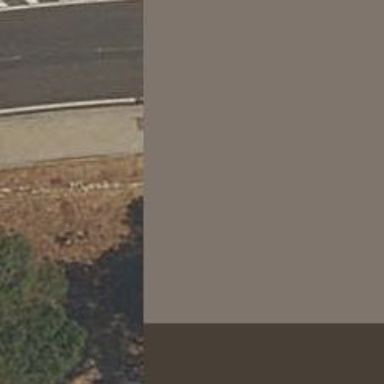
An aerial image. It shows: Retaining wall.